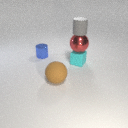
large brown rubber sphere to the right of small blue metal cylinder